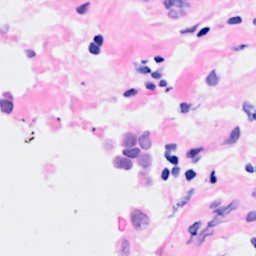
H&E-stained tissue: Breast